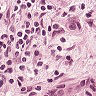
Metastatic tissue present: yes